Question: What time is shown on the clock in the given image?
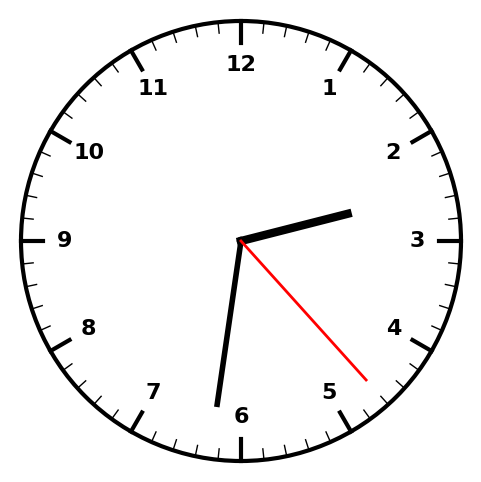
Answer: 02:31:23